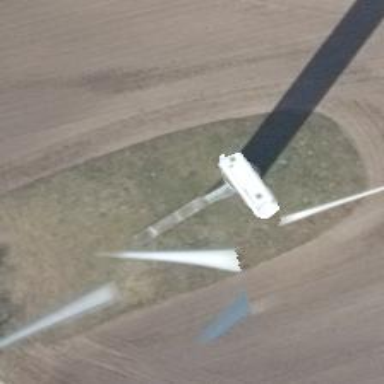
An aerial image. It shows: Wind generator of the horizontal axis type made by Vestas.